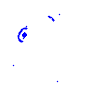
Particle: electron